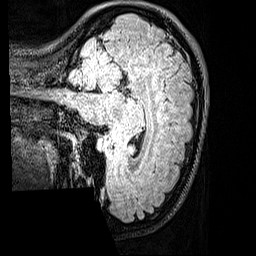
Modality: FLAIR
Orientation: sagittal
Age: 23
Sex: female
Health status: healthy
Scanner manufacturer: siemens
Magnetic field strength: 3 T
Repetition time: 5 s
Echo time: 0.388 s